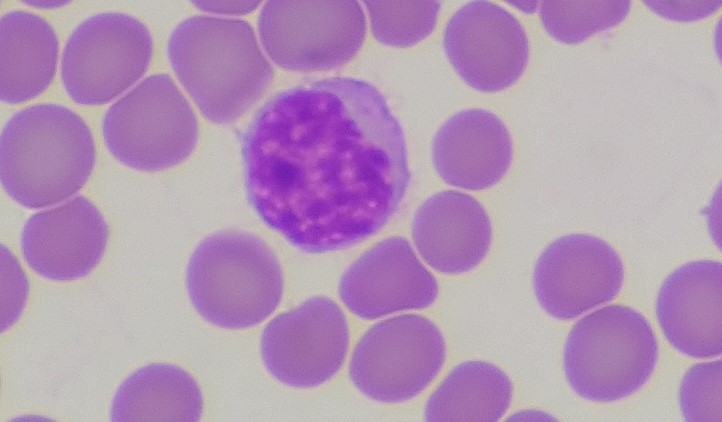
White blood cell type: Lymphocyte